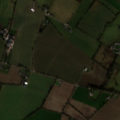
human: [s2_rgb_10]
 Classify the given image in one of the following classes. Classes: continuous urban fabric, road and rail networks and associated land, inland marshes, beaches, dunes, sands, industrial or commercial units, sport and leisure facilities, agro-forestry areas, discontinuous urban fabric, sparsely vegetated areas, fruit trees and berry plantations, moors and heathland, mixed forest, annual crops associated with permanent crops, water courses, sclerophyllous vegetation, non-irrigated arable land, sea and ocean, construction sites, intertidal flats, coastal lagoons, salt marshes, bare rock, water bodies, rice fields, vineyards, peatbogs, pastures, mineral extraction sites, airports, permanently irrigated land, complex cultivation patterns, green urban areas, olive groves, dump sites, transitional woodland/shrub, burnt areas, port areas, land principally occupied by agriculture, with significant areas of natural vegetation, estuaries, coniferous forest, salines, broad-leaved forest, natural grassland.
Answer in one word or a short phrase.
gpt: non-irrigated arable land, pastures